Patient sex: M
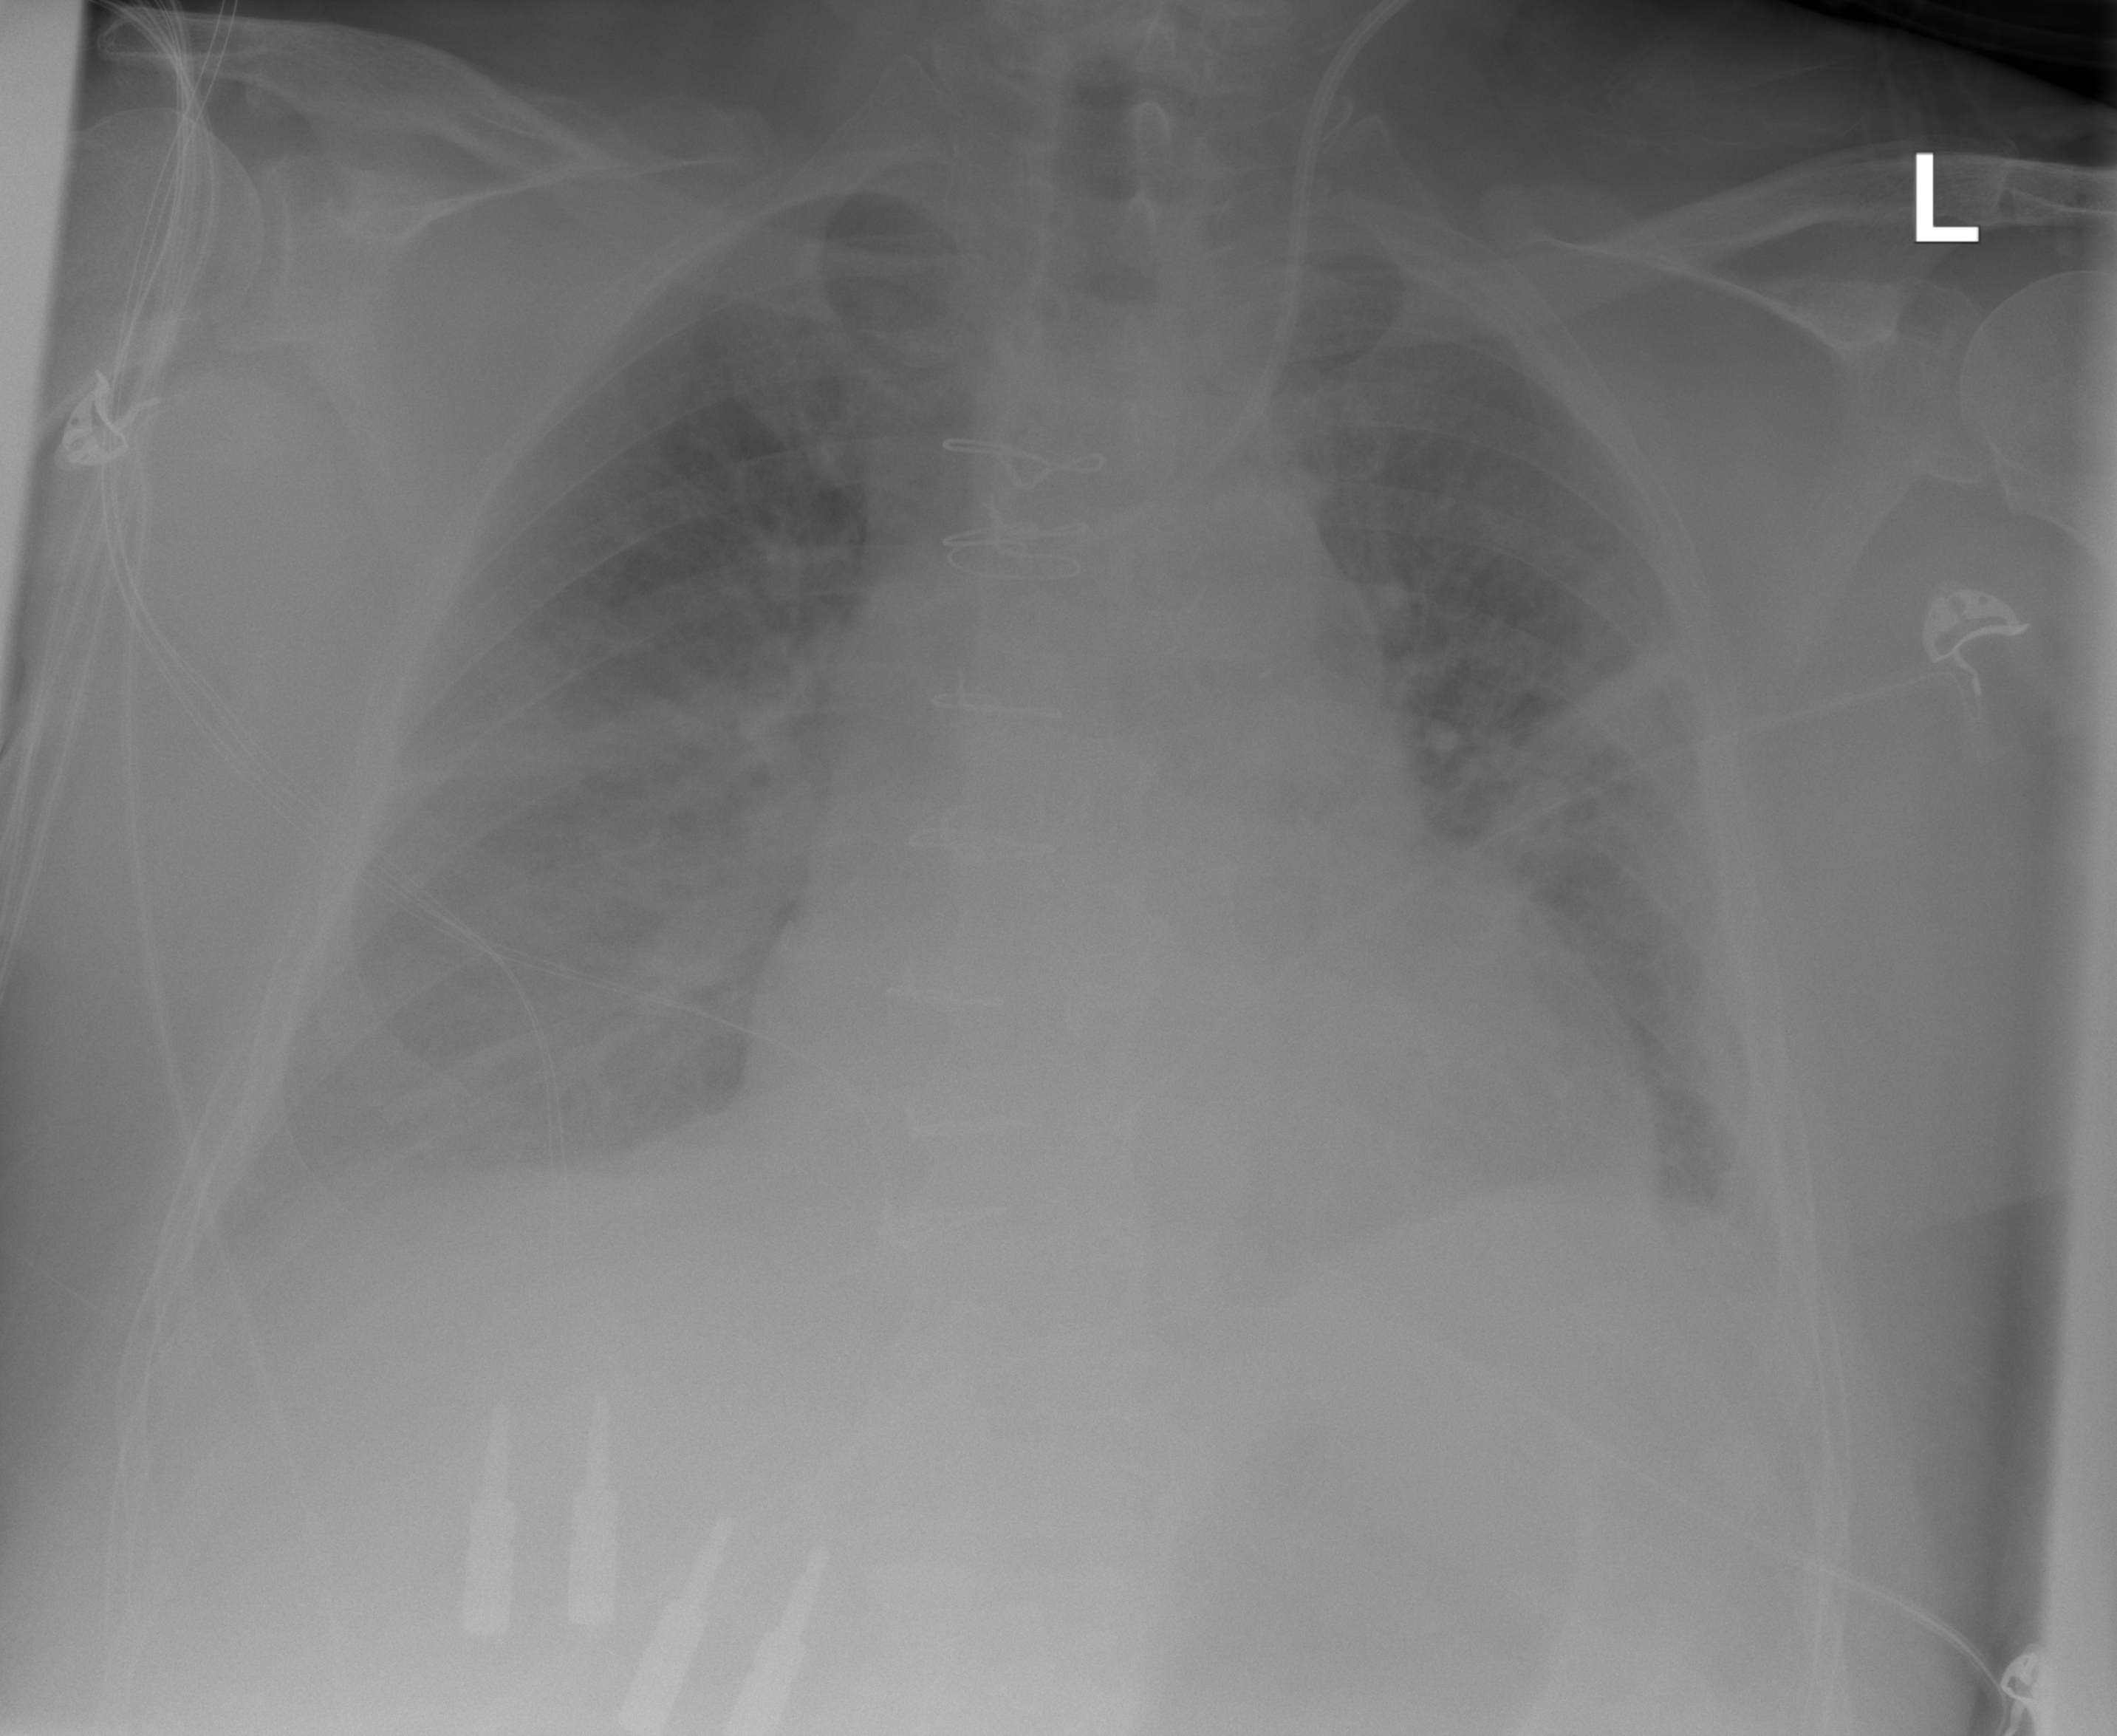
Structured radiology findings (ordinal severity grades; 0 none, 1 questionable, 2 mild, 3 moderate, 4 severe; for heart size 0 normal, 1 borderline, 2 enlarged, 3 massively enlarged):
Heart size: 2
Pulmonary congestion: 2
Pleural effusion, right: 2
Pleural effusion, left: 2
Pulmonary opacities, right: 2
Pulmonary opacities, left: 2
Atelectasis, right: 2
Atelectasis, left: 2